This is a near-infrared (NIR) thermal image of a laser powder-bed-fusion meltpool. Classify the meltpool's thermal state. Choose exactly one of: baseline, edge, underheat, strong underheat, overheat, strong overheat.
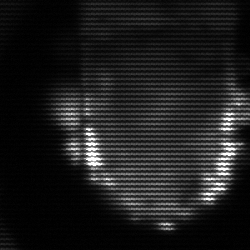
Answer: baseline